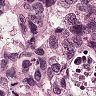
Metastatic tissue present: yes